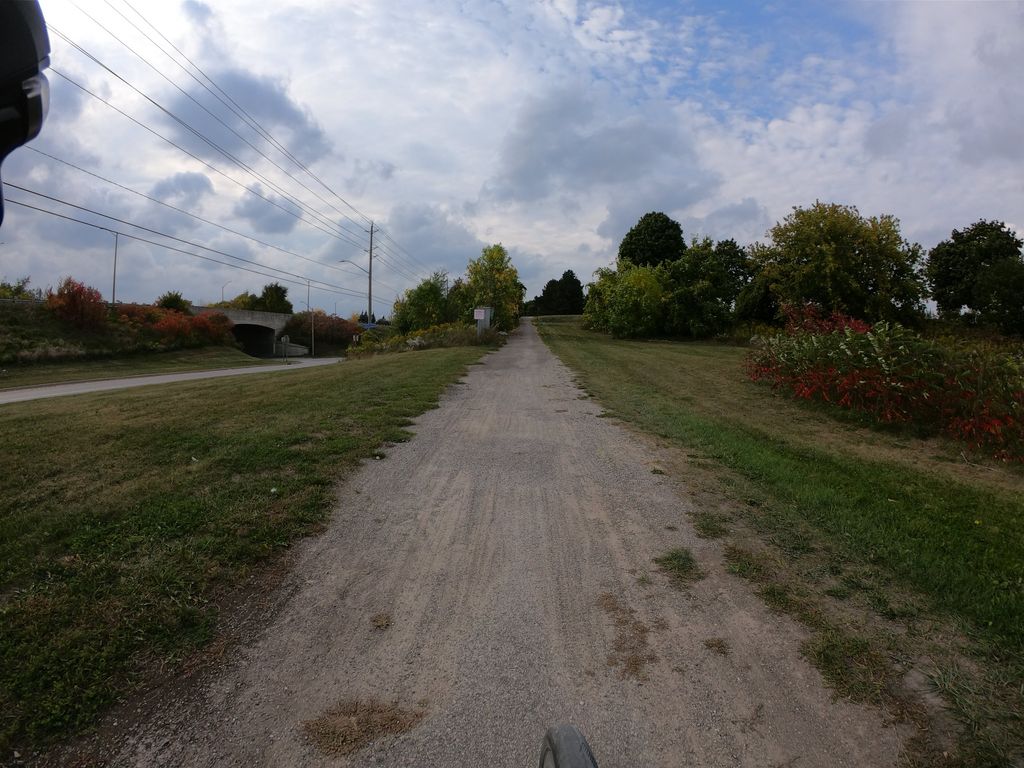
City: kitchener-waterloo